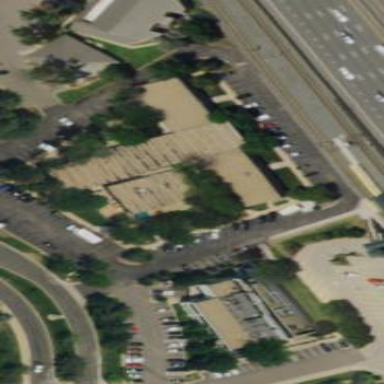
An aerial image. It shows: Public building.